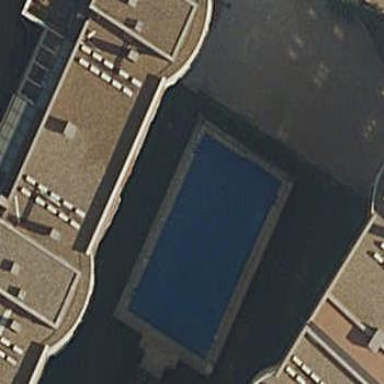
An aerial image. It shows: Swimming pool located in leisure land.